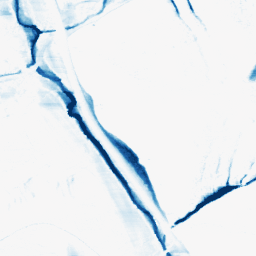
Category: morphological
Decomposition family: morphological_ellipse
Decomposition parameters: operation: closing
width: 5
height: 30
Upsampling method: bicubic_3x
Upsampling parameters: scale: 3
Upsampling scale: 3